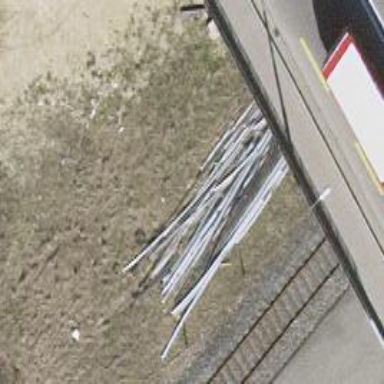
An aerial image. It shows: Abandoned railway siding with one track.